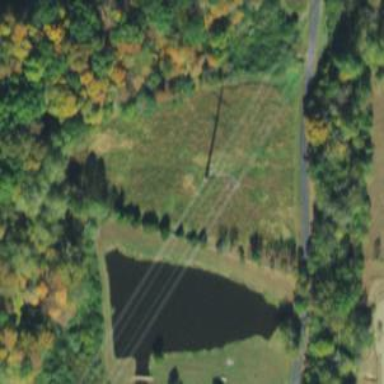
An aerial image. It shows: Power tower.